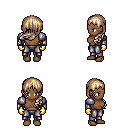
a pixel art fantasy rpg character, female body template, human, dark skin, steel arm armor, metal pants, white blonde left-swept hairstyle, gold gloves, four views (front, back, left, right), 2x2 character sprite sheet, small pixel art, hard edges, no anti-aliasing